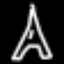
Label: The Eiffel Tower